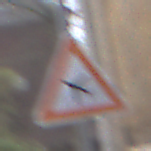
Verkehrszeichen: FlugbetriebRechts
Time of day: Midday
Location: Outdoor (Urban)
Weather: Overcast
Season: NotSpecified
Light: Natural